Interaction volume radius: 5 \u00c5
Interaction volume height: 40 \u00c5
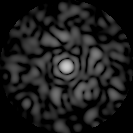
Disorder parameter: 0.8407